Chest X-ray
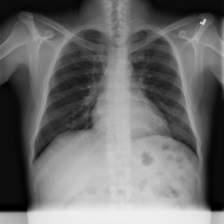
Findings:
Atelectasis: negative
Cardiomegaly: negative
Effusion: negative
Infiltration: negative
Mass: negative
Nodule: negative
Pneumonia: negative
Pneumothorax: negative
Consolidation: negative
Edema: negative
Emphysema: negative
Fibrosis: negative
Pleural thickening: negative
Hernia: negative